Interaction volume radius: 5 \u00c5
Interaction volume height: 30 \u00c5
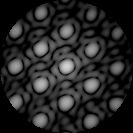
Disorder parameter: 0.1335